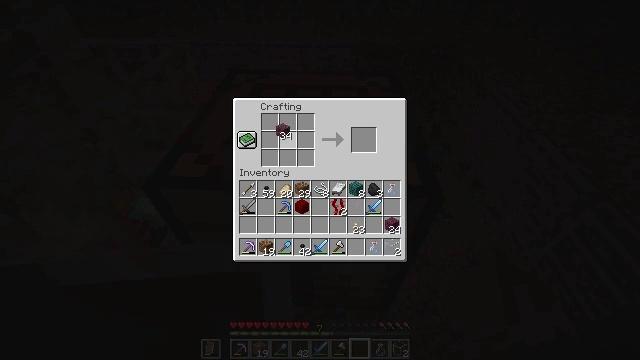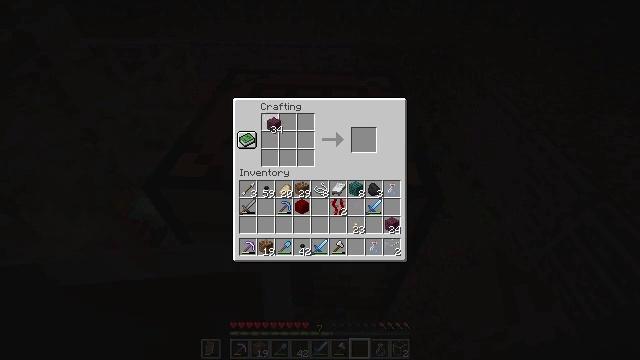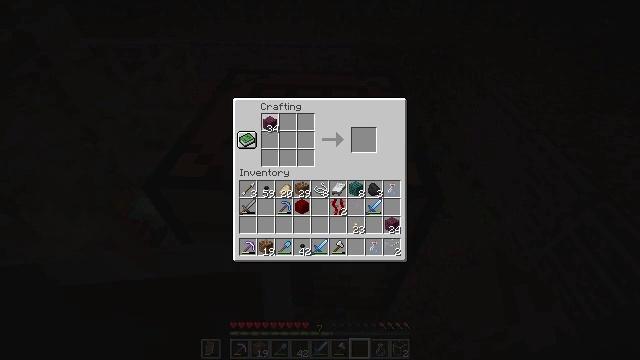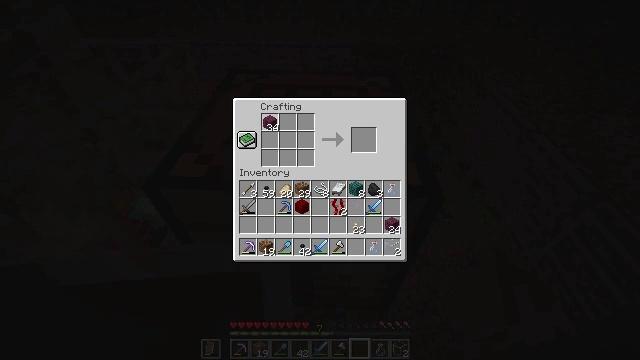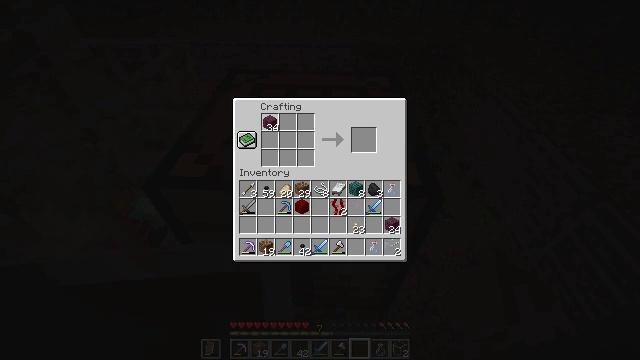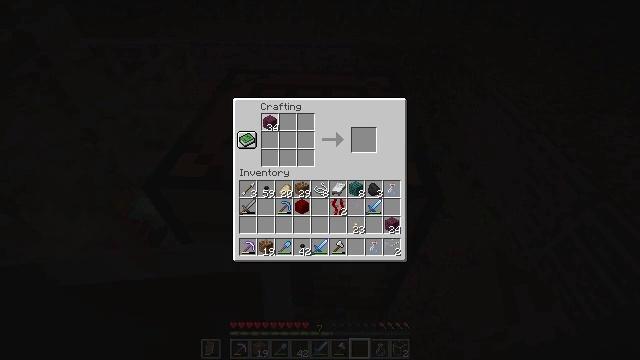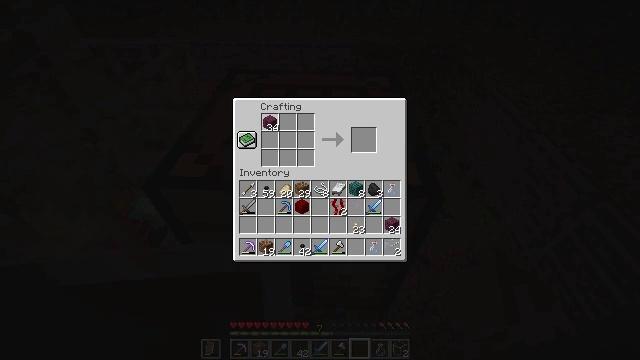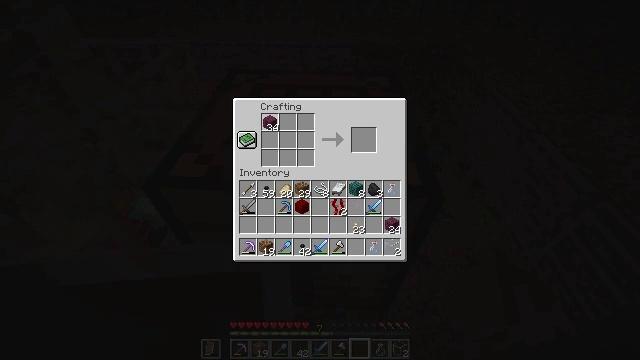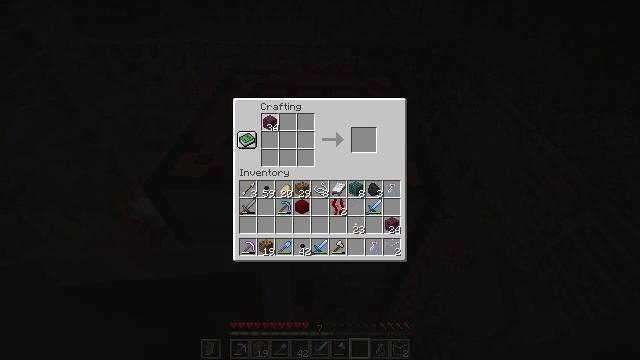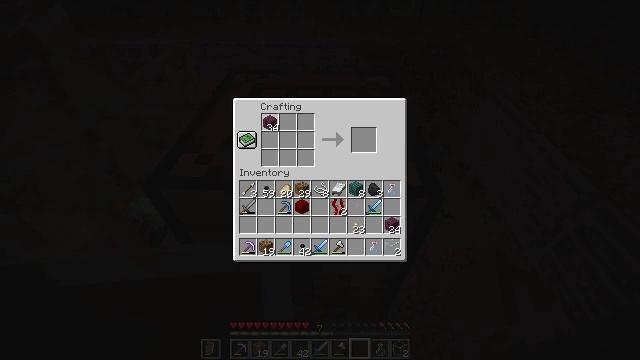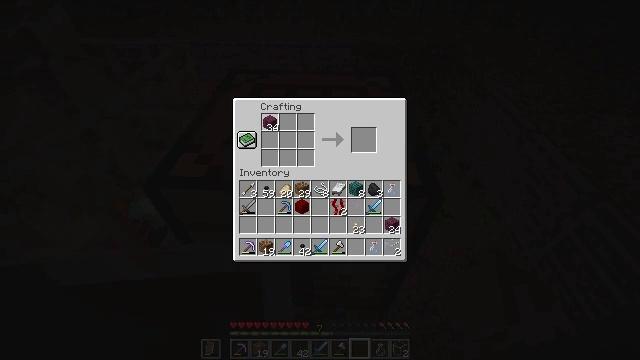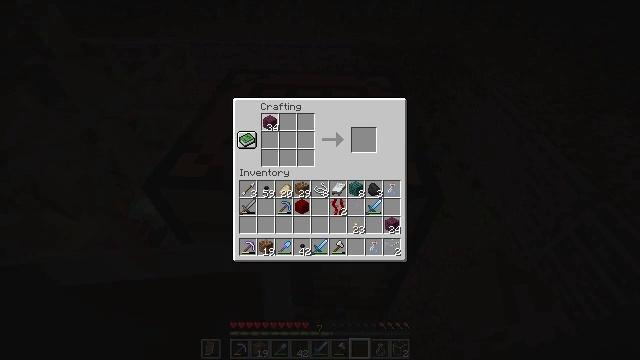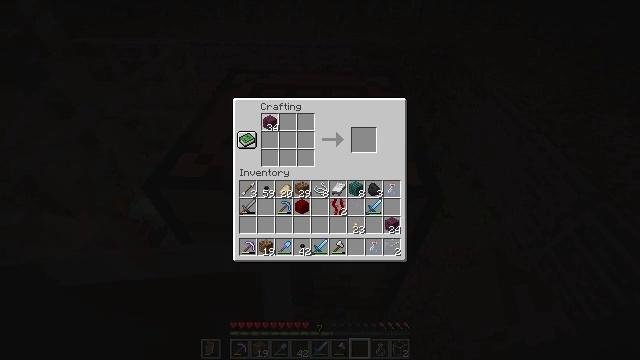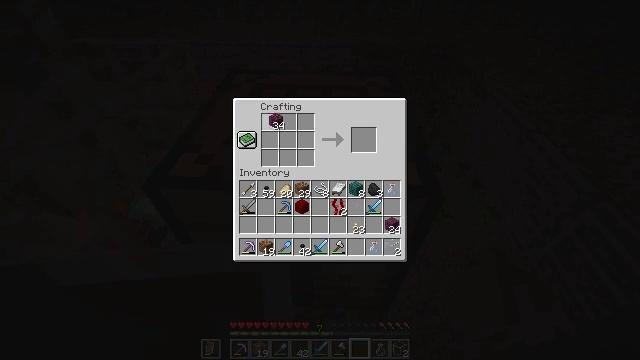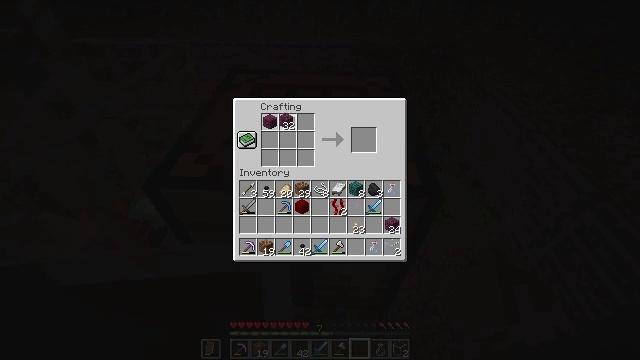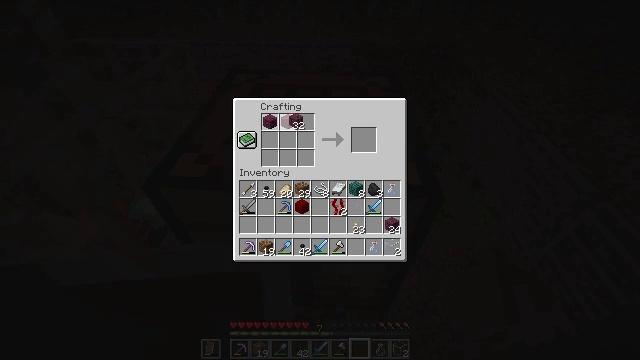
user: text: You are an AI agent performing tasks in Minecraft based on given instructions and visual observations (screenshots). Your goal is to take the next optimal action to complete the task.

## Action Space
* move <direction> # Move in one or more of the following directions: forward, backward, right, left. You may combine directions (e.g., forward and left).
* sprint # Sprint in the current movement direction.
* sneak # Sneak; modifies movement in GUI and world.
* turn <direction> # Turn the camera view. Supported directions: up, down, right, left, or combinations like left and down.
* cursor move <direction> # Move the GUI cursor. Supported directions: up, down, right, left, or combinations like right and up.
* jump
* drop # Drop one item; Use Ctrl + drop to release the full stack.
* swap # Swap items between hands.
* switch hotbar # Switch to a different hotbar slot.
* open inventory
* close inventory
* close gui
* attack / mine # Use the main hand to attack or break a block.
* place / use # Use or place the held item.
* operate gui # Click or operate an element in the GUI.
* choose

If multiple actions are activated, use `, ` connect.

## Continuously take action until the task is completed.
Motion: motion action
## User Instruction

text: Craft a crimson trapdoor using planks.
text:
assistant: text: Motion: cursor move left
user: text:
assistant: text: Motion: no_op
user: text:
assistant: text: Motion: no_op
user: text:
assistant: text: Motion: no_op
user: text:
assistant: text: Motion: no_op
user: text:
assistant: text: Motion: no_op
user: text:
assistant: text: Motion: no_op
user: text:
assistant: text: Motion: no_op
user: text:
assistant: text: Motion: no_op
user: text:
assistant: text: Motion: no_op
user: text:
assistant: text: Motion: choose
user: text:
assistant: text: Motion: choose
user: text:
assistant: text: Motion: choose
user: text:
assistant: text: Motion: cursor move right, choose
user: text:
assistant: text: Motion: cursor move right, choose
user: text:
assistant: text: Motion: cursor move right, choose
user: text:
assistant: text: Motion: choose
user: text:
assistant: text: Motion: choose
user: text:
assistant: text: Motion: choose
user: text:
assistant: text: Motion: choose
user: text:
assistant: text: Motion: choose
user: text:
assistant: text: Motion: cursor move left, choose
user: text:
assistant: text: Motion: cursor move left, choose
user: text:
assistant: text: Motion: cursor move left, choose
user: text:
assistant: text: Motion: choose
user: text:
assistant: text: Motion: choose
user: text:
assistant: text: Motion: choose
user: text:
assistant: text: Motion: choose
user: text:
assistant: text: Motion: no_op
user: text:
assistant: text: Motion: no_op